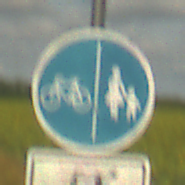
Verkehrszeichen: GetrennterRadUndGehwegRadwegLinks
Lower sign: EinspurigeFahrzeugeFrei4
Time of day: Midday
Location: Outdoor (RoadRail)
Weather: PartlyCloudy
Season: NotSpecified
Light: Natural